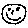
Label: smiley face